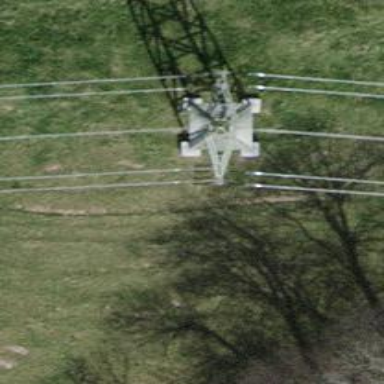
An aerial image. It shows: Lattice structure tower.